Interaction volume radius: 5 \u00c5
Interaction volume height: 15 \u00c5
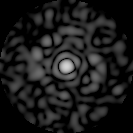
Disorder parameter: 0.8915